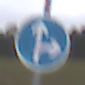
Verkehrszeichen: VorgeschriebeneFahrtrichtungGeradeausOderRechts
Umgebung: Outdoor, Nature
Tageszeit: Midday
Wetter: Overcast
Licht: Natural
Jahreszeit: NotSpecified
Kontrast: LowContrast